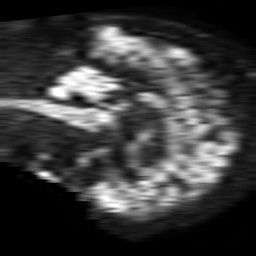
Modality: TRACE
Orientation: sagittal
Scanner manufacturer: philips
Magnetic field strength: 1.5 T
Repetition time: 3.394 s
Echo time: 0.06899 s